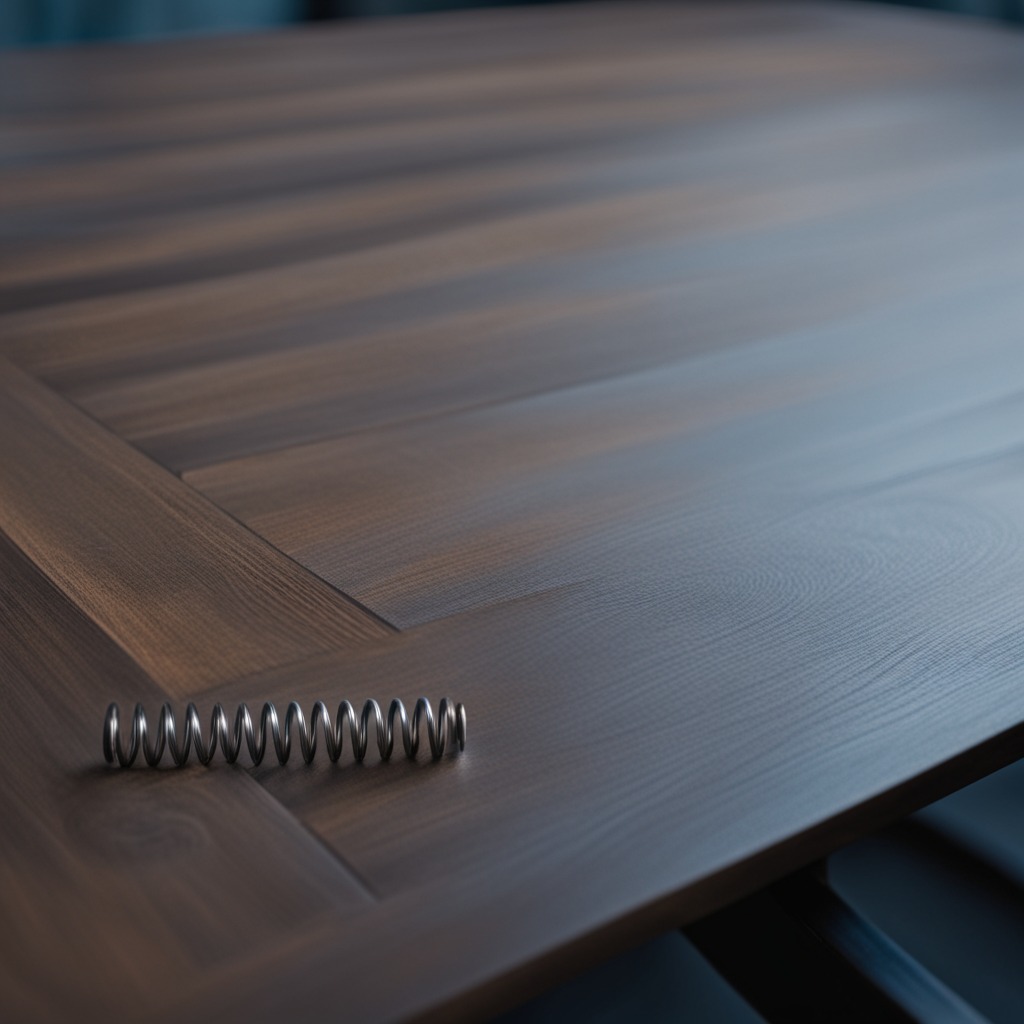
A coiled metal spring is lying on the old table in the small garage at twilight.